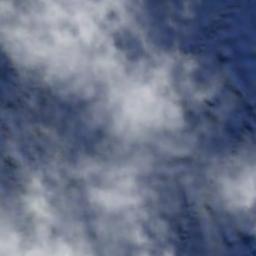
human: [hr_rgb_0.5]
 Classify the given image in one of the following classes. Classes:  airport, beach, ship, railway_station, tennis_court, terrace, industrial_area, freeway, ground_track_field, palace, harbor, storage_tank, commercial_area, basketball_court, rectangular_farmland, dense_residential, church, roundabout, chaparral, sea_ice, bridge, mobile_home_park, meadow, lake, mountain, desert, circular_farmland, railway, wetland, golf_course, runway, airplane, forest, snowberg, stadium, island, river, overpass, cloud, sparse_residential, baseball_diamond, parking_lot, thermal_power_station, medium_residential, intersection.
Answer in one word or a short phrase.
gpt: cloud